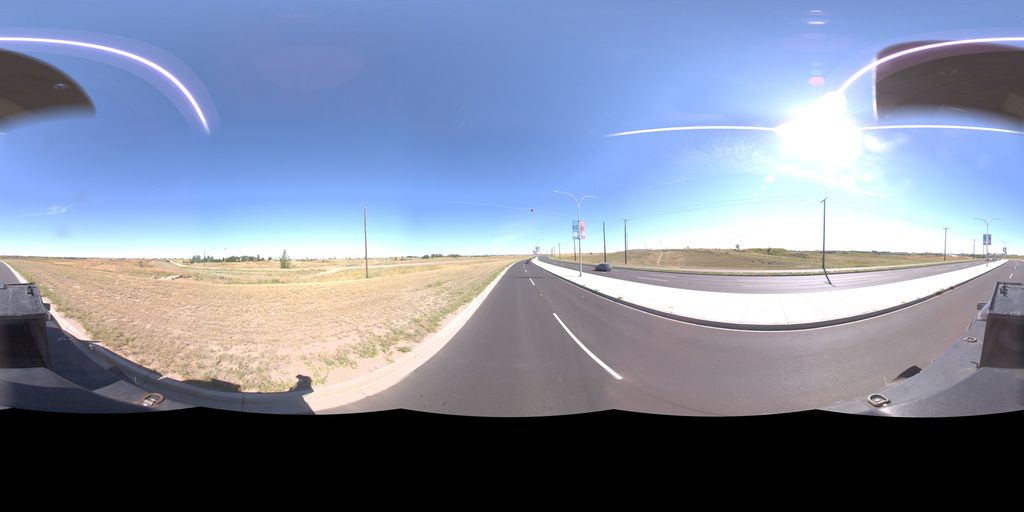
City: saskatoon